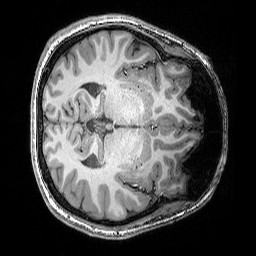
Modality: T1w
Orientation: axial
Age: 24
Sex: female
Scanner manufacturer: siemens
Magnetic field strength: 3 T
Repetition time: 2.25 s
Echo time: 0.00418 s